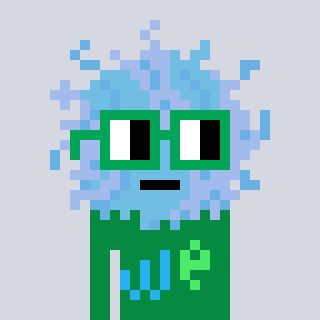
a pixel art character with square green glasses, a lint-shaped head and a green-colored body on a cool background